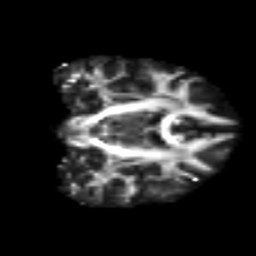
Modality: FA
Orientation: coronal
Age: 44
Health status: ill
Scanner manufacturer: philips
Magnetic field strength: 3 T
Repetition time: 9 s
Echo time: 0.127 s